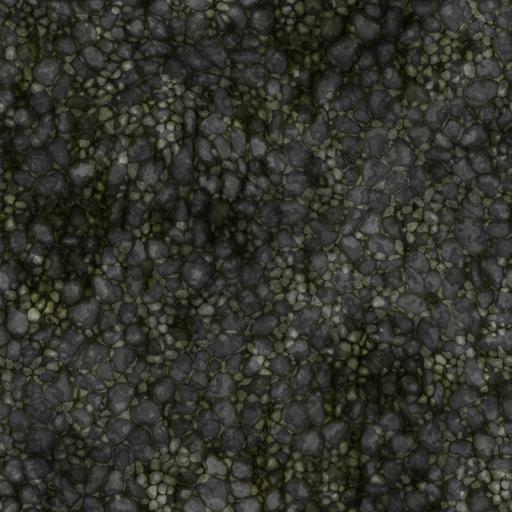
Tags: gravel ground pebbles river rocks